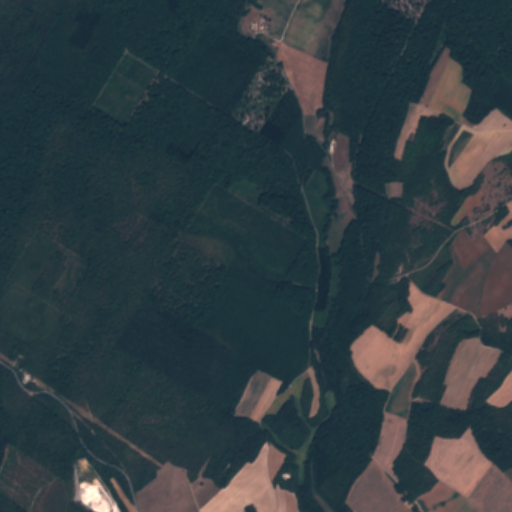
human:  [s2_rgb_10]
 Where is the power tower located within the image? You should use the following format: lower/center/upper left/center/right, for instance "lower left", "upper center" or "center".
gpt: The power tower is located in the lower left of the image.
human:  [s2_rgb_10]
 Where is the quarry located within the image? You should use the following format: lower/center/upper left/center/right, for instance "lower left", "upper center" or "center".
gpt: The quarry is located in the lower left of the image.
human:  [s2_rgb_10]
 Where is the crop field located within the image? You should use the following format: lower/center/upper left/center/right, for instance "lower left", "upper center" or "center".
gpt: There is no crop field in the image.